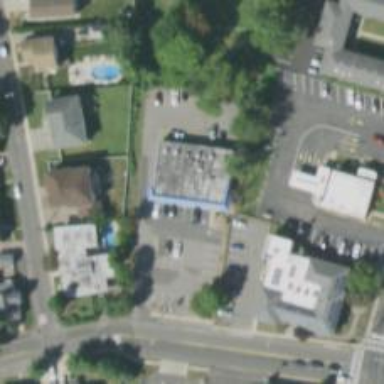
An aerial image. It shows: Convenience shop.